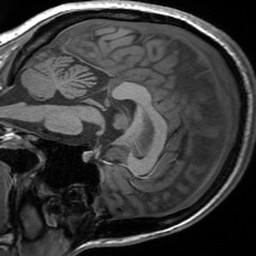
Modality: T1w
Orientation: sagittal
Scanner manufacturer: siemens
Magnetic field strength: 3 T
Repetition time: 1.54 s
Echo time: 0.00234 s